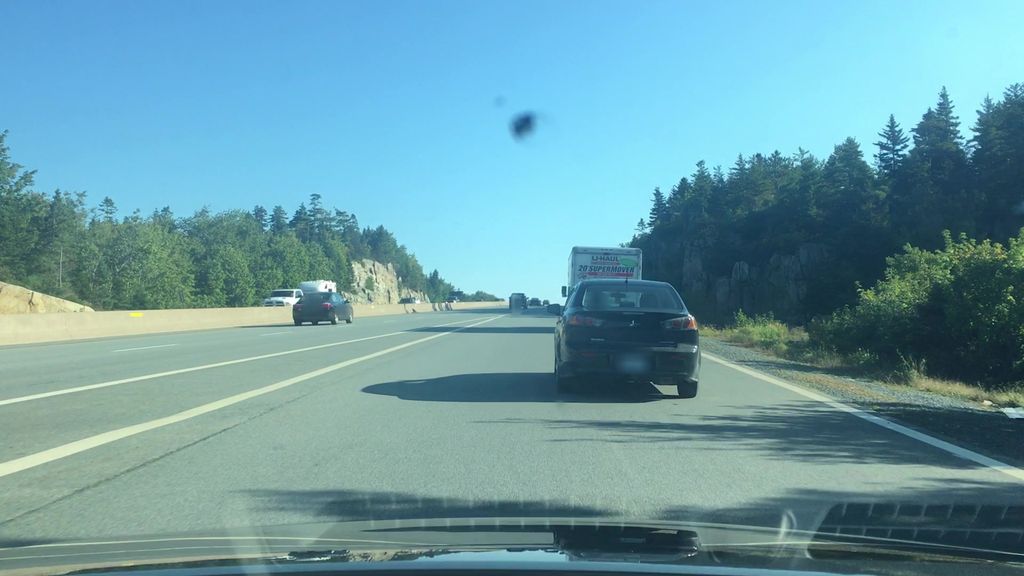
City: halifax